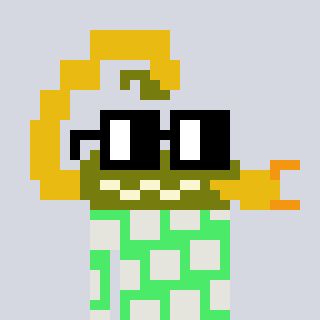
a pixel art character with square black glasses, a scorpion-shaped head and a teal-colored body on a cool background